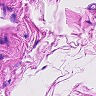
Metastatic tissue present: no